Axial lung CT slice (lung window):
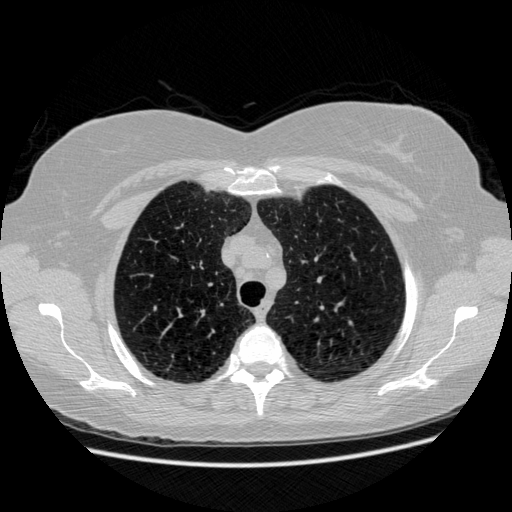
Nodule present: no